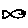
Label: fish